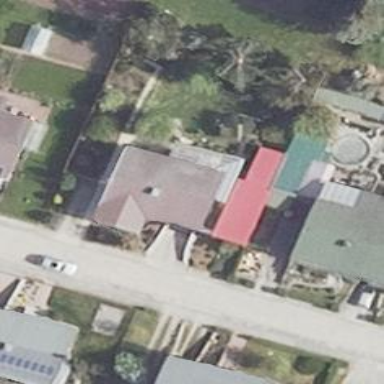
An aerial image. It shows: Detached building.